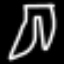
Label: pants